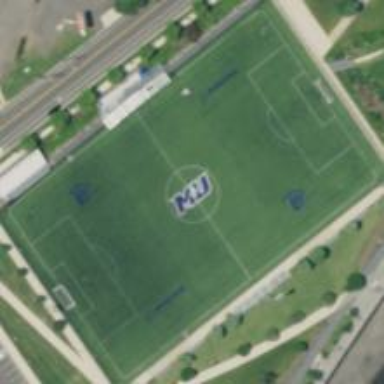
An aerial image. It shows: Pitch with artificial turf used for soccer and field hockey.